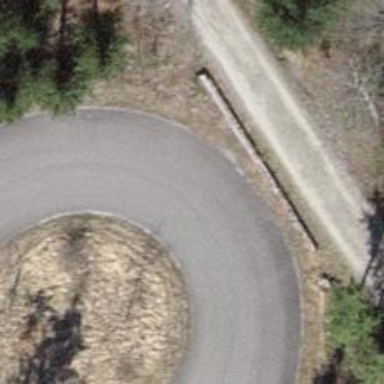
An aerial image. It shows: Service road.